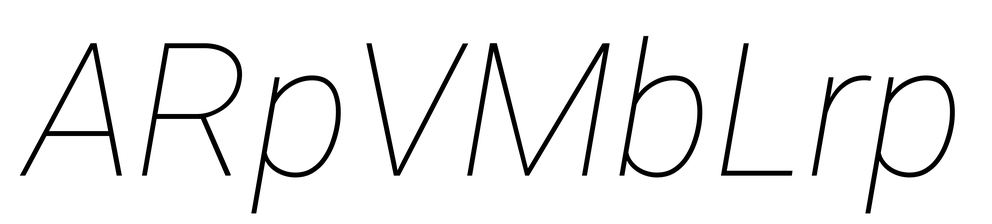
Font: Roboto-Italic_Thin_Italic